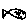
Label: fish